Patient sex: M
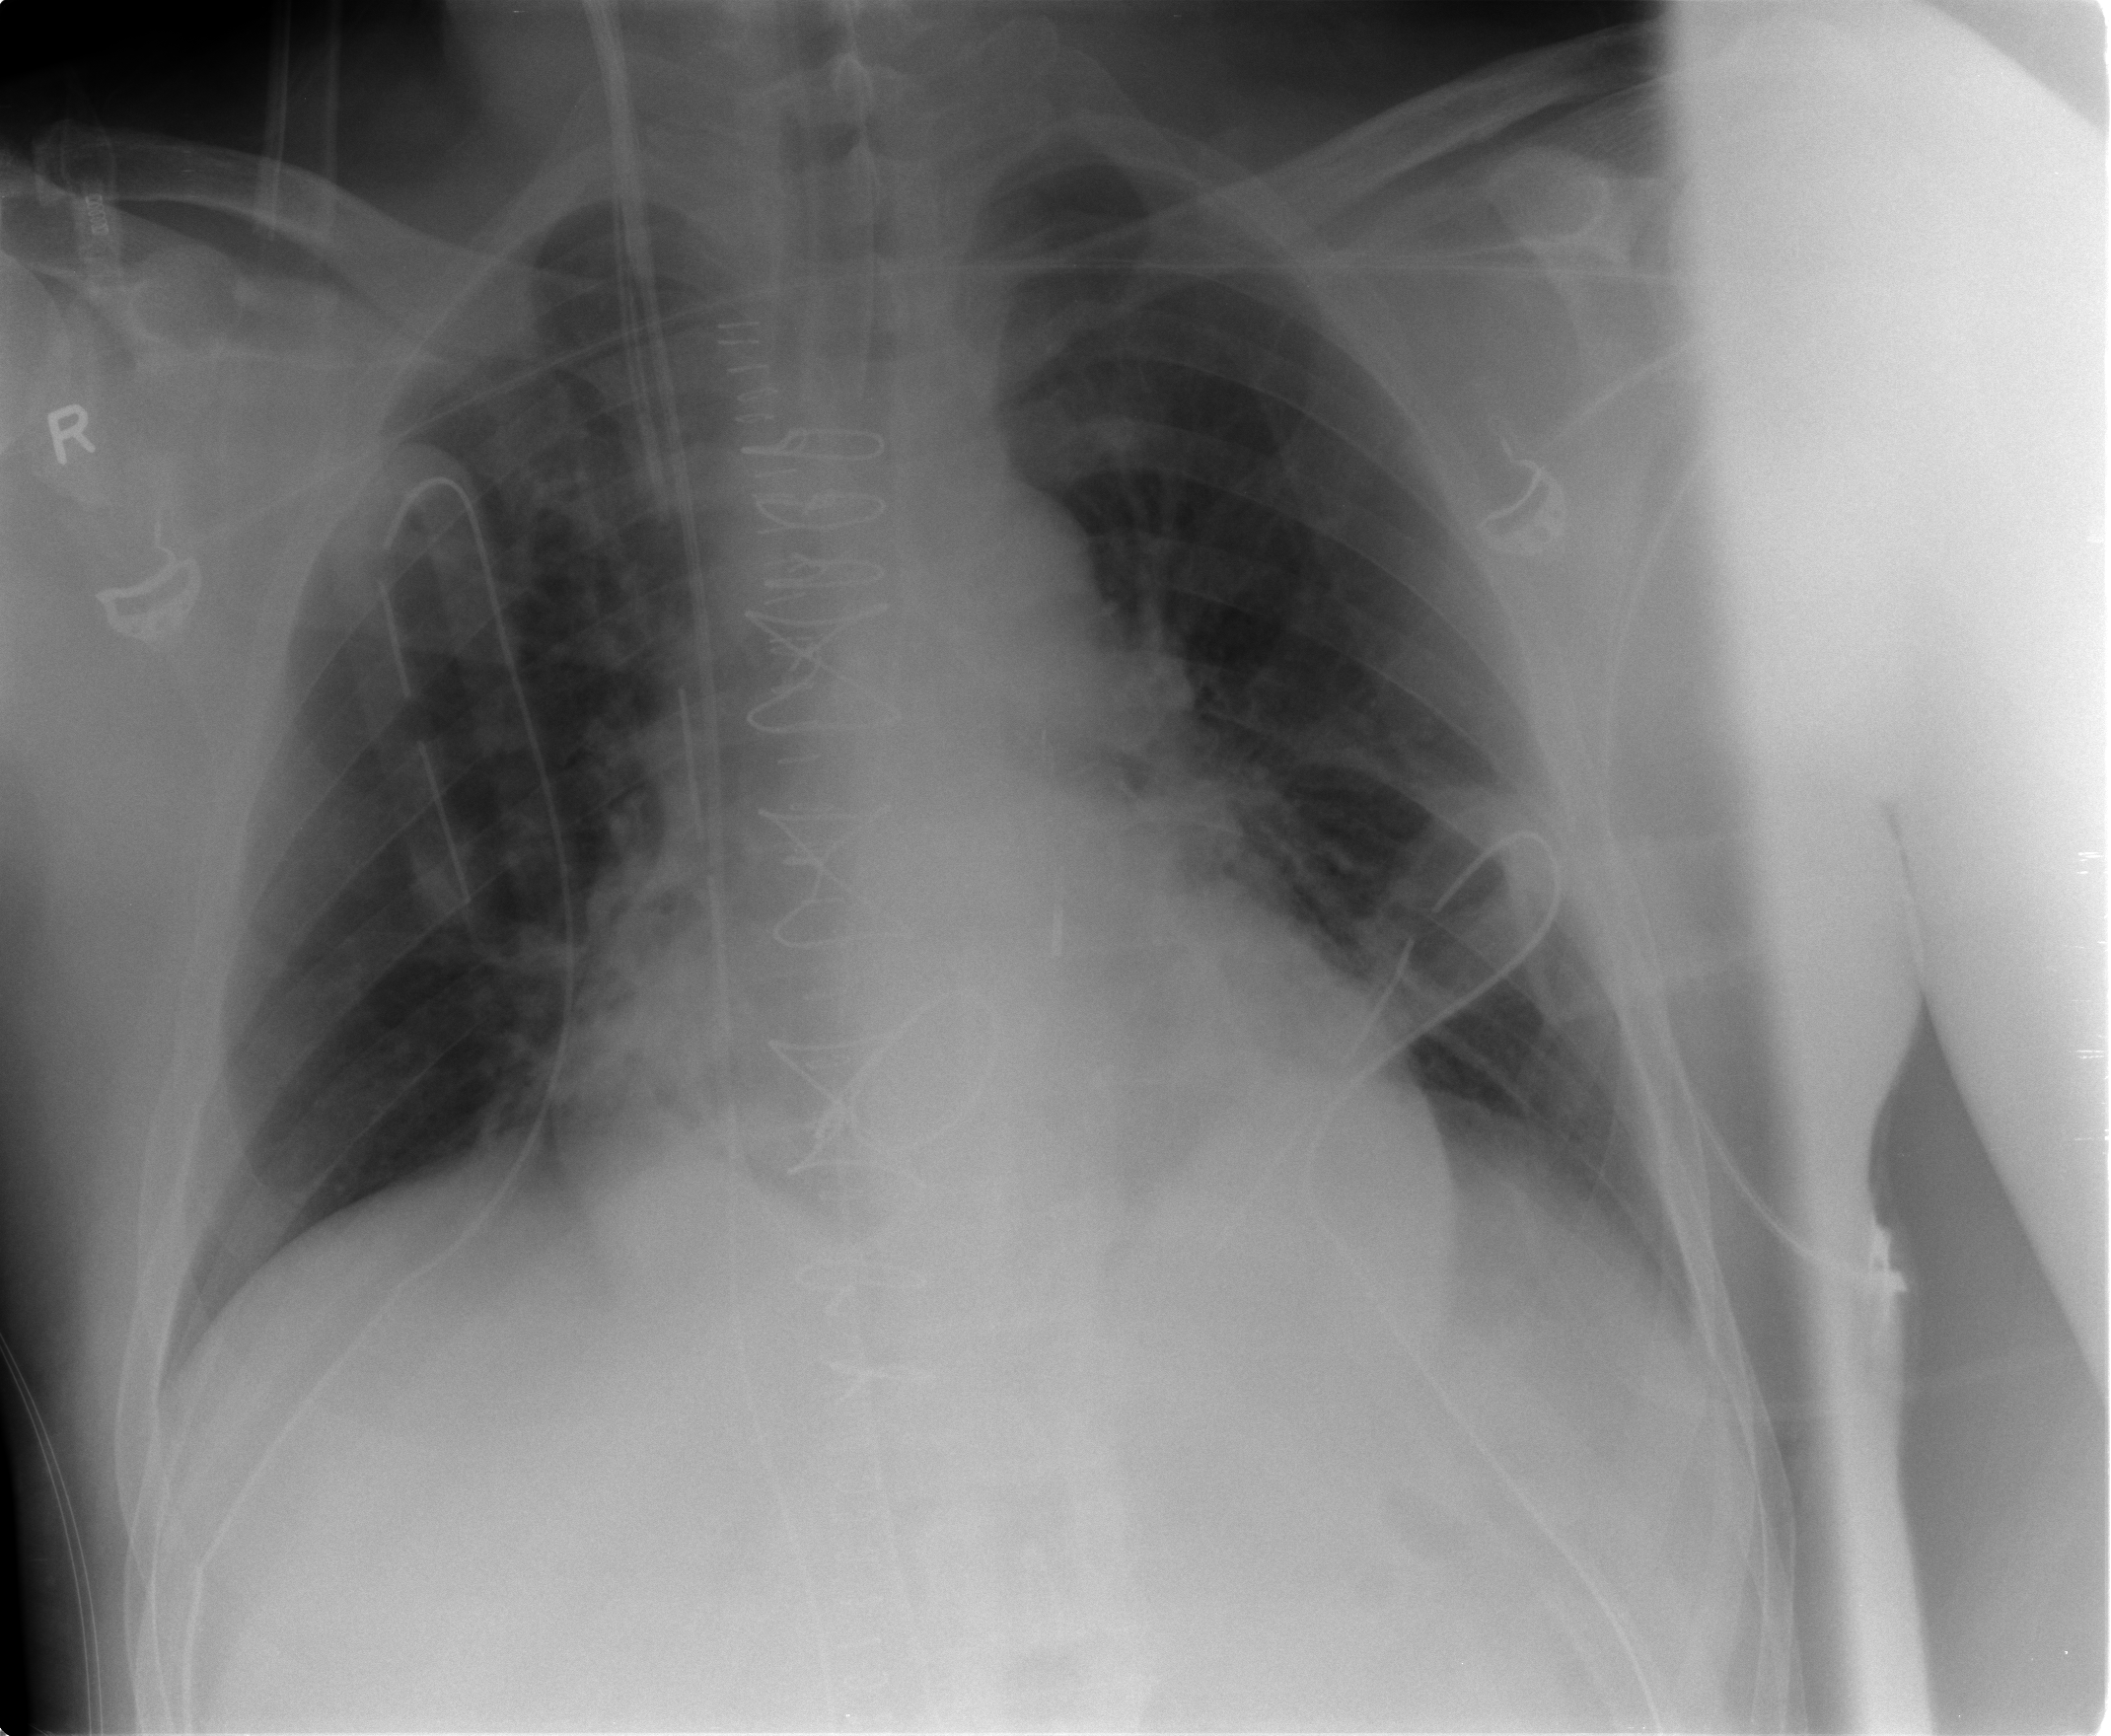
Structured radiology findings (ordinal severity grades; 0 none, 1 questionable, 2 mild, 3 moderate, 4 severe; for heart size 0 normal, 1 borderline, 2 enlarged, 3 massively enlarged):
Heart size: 2
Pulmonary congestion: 2
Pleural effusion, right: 0
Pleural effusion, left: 0
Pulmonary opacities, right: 2
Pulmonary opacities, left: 0
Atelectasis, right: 2
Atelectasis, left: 2